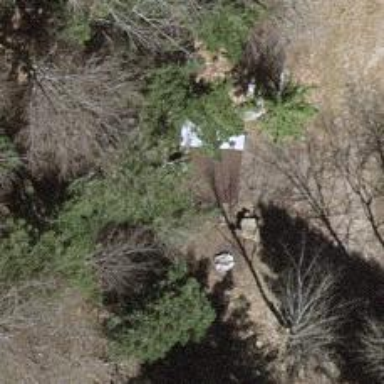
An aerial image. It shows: Shelter.